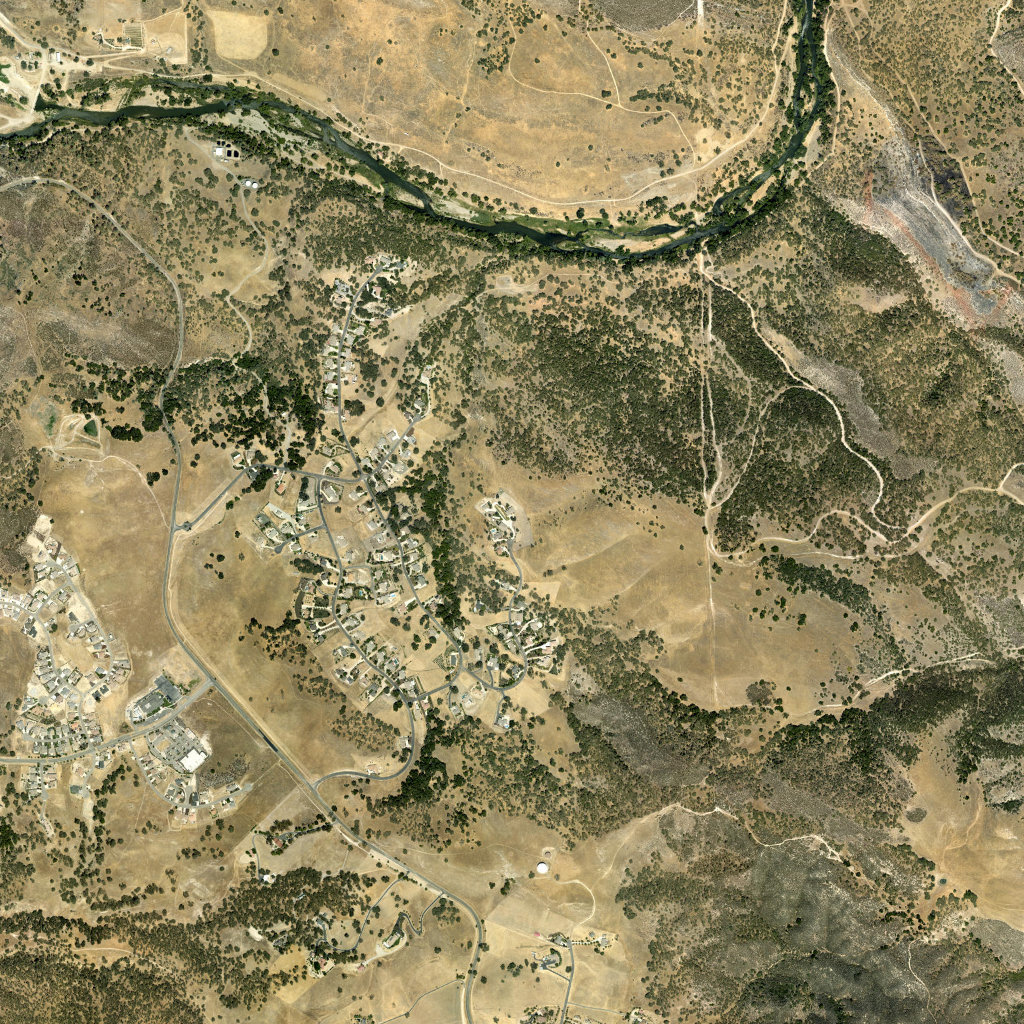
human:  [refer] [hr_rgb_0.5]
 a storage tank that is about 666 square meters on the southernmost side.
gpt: <box>[[52, 84, 53, 85, 0]]</box>